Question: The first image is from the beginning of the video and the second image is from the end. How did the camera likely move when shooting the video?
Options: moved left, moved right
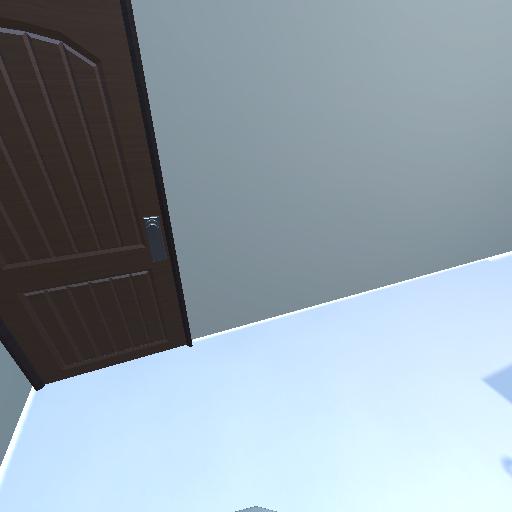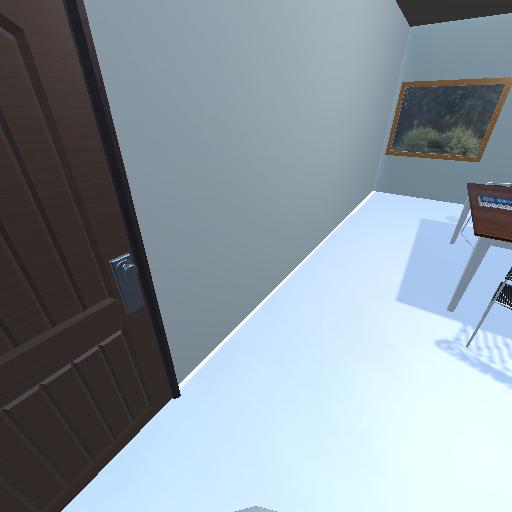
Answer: moved left